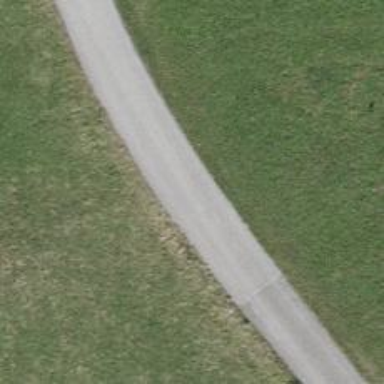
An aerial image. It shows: Unclassified road.